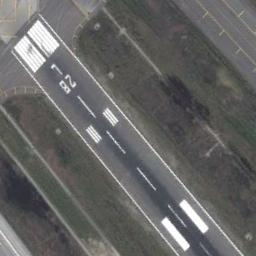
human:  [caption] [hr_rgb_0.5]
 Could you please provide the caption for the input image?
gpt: The grass is around the runway .

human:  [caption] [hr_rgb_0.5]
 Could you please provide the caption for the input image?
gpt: The runway is on the grass .

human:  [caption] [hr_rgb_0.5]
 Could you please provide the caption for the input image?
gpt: Next to the runway is a green lawn with white '28L' and short-line signs .

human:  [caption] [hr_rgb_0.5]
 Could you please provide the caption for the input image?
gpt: The runway has a threshold marking and several touchdown zone markings and the designation marking is 28L .

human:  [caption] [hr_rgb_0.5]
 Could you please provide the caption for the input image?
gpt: There are green lawns beside the runway with white marks .